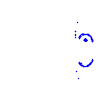
Particle: proton